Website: slack
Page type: payment
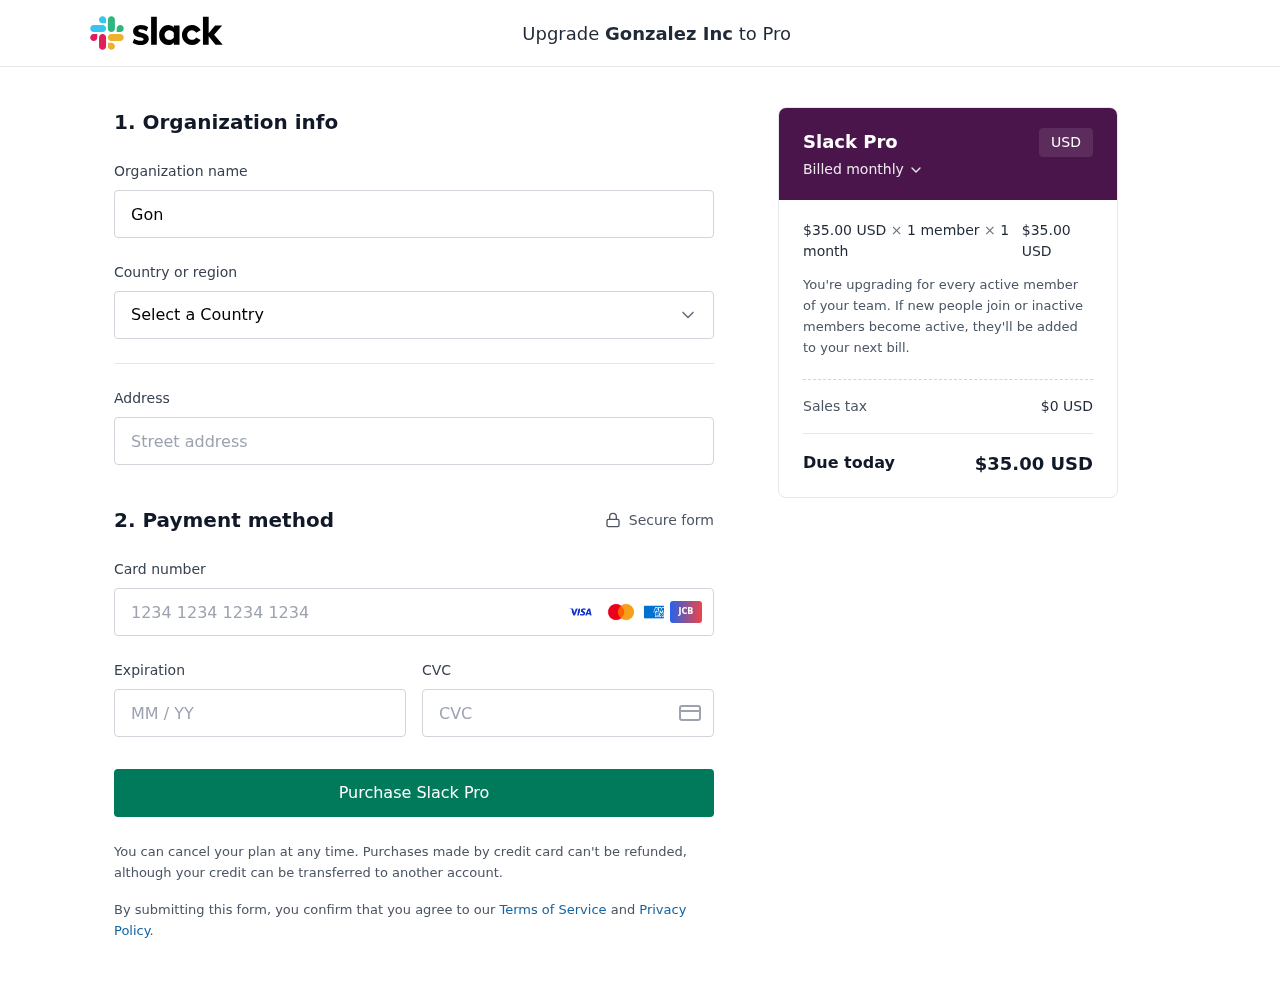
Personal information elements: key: PII_CARD_CVV
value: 2336
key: PII_CARD_EXPIRY
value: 06/30
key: PII_CARD_NUMBER
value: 3706 9762 0458 351
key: PII_COMPANY
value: Gonzalez Inc
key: PII_COUNTRY
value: United States
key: PII_STREET
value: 3781 Cody Junction Suite 277
Product elements: key: PRODUCT1_PRICE
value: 35
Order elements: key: ORDER_SUBTOTAL
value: $35.00 USD
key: ORDER_TAX
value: $0 USD
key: ORDER_TOTAL
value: $35.00 USD